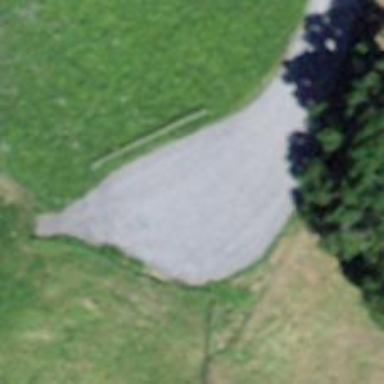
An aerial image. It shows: Turning circle on the road.